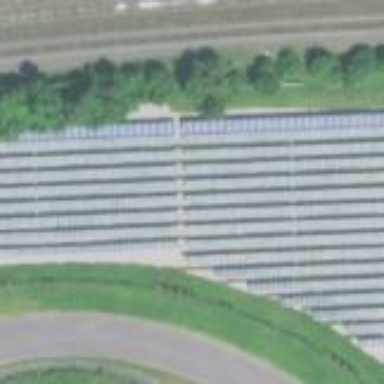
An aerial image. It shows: Solar power plant utilizing photovoltaic technology to produce electricity.